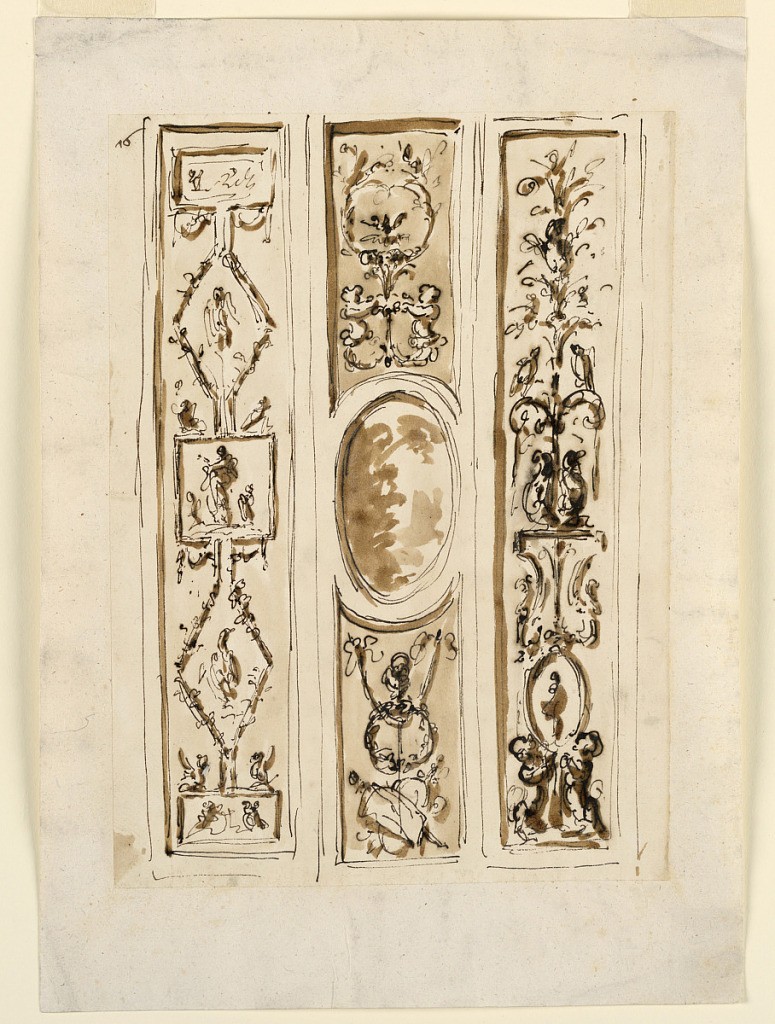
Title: Design for the Decoration of Three Pilaster Strips
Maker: Giuseppe Barberi, Italian, 1746–1809
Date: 1789-1793
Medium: Pen and brown ink, brush and brown wash on lined off-white laid paper
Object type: Drawing
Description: Lattice working symmetrically from a base and ending in a similar oblong on top, forms the lozenges and an oblong in the center. All panels are decorated. Birds are in the lozenges, the figure of a woman between two children, in the central oblong. Center: An ovoid. A candelabrum with the half-figures of two children is in the upper panel. A wreath hands from a festoon in the lower panel. A trophy is below. Right: A candelabrum. The figures of two children, standing upon a base, support an ovoidal medallion which contains the figure of a woman. For painted vertical panels, noble cabinet, Palazzo Altieri.